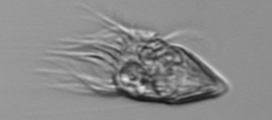
Label: Strombidium_morphotype1